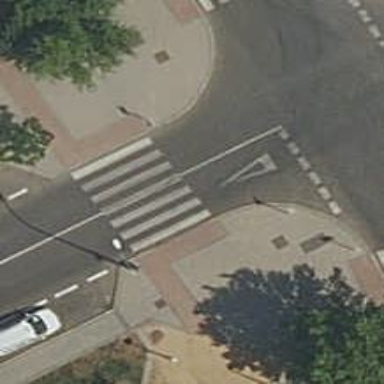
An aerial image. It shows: Road with "give way" sign.